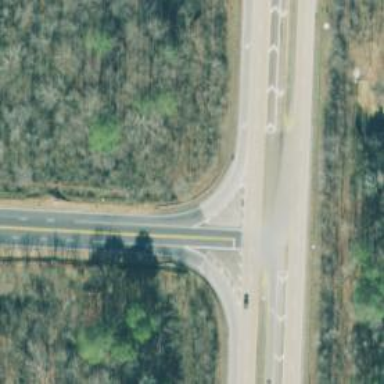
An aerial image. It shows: Secondary link road with asphalt surface.